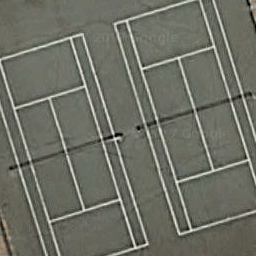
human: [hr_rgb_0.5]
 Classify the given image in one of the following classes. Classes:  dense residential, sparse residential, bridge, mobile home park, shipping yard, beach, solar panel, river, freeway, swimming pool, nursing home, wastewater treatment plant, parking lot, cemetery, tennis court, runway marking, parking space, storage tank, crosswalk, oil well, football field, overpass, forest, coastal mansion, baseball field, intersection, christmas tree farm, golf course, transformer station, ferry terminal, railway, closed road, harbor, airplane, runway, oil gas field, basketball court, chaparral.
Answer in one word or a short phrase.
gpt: tennis court